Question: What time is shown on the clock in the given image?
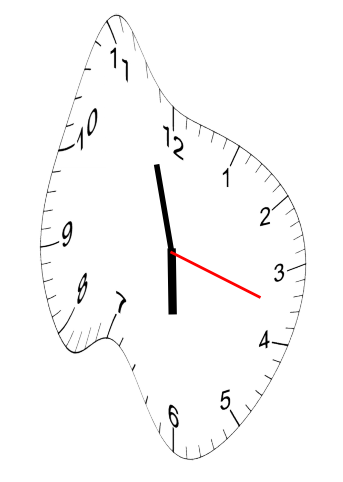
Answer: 05:57:18